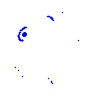
Particle: pion